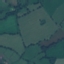
Label: Pasture